Question: After i pull changes from development server to production server the styles and scripts are
not loading up in the html as shown below

I tried restarting the server and php service and cleared the caceh under /var/cache folder.
what i am guessing is its because of Cache, but i cannot disable cache under admin panel as all the scripts are not added to head.
how do i disable all cache in this scenario?
Please suggest.
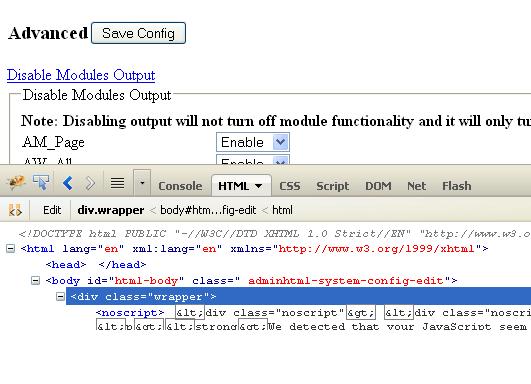
Answer: I have fixed the issue, i did the below things
1) Removed 'var/cache'
2) Restarted my web server and php service
3) Disabled my compiler path through shell
and it worked just like that.